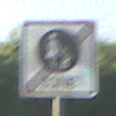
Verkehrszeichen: EndeFussgaengerzone
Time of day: MorningAfternoon
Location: Outdoor (RoadRail)
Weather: Clear
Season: NotSpecified
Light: Natural